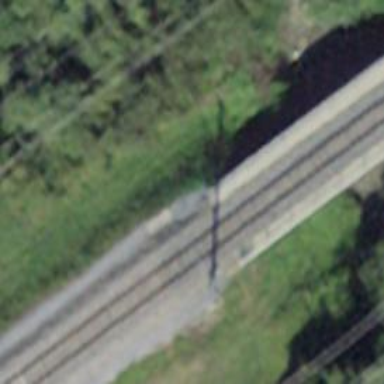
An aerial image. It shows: Narrow-gauge railway with electrified contact line.